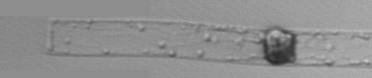
Label: Dactyliosolen_blavyanus